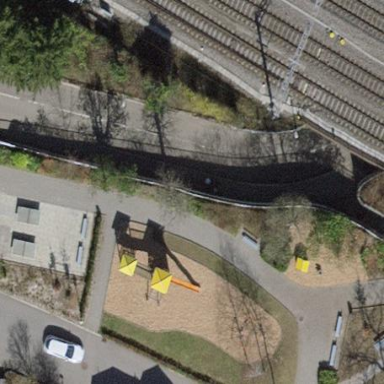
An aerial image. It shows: Playground area for leisure land.